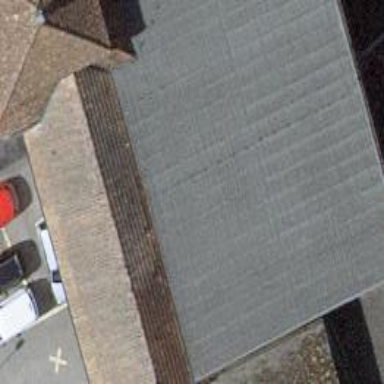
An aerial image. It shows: Warehouse building.